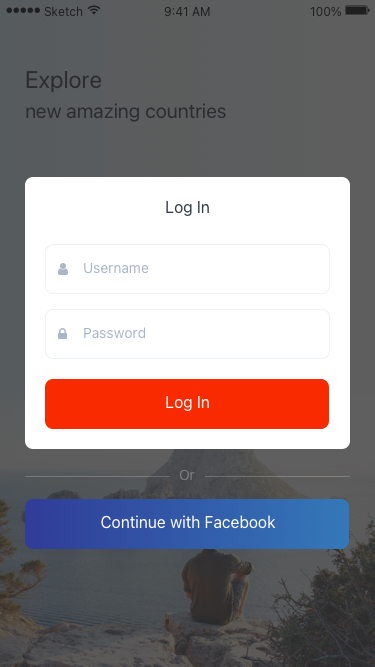
Text in this UI design:
Explore
new amazing countries
Log In
Username
Password
Log In
Or
Continue with Facebook